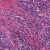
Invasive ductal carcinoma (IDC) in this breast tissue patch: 1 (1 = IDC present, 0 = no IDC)